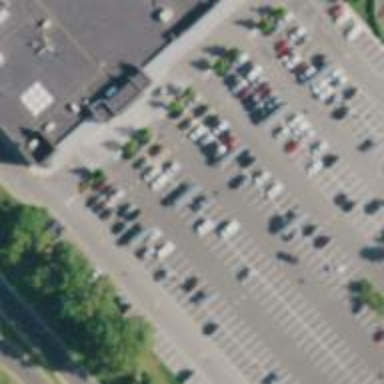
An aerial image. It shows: Trolley bay.